Chest X-ray:
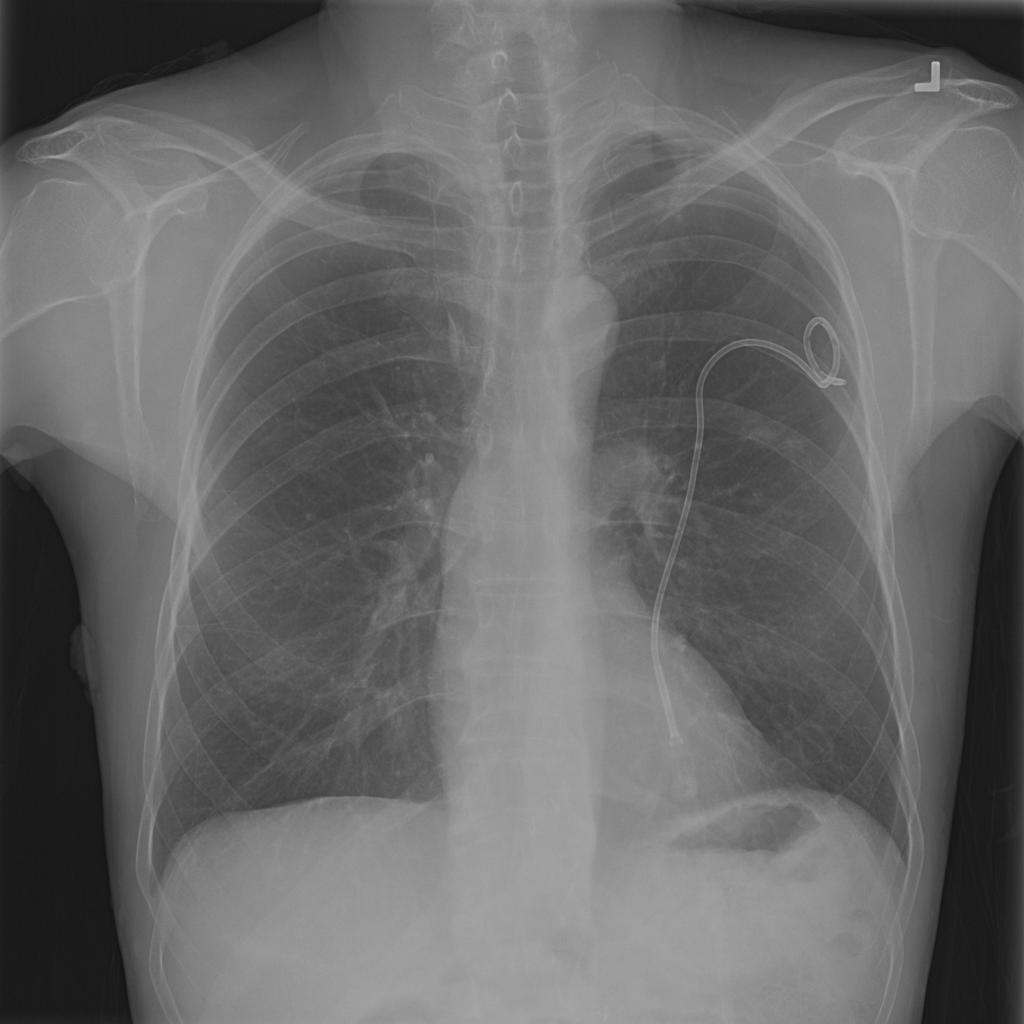
Findings: Pneumothorax
No abnormal finding: no